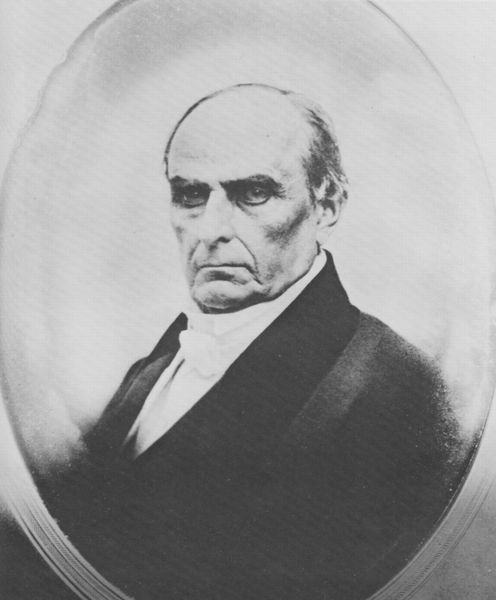
Titel: Daniel Webster
Künstler: Mathew B. Brady
Schlagwörter: dunkel, kopf, mann, schatten, weiß, frisur, grau, haar, licht, mund, nase, ohr, schwarz, stirn, blick, tuch, schleife, alt, anzug, hemd, jacke, augen, falten, gesicht, kragen, mensch, rahmen, samt, bildnis, herr, portrait, porträt, auge, haare, mantel, pose, augenbrauen, brustbild, kinn, lippe, lippen, schulter, oval, falte, ernst, schmal, streng, brauen, büste, finster, glatze, grimmig, halstuch, pupillen, mimik, wange, fliege, hoch, foto, fotografie, photographie, eng, medaillon, links, schwarz-weiss, mundwinkel, augenringe, posieren, halbglatze, photo, stirnglatze, wangenknochen, halbprofil, rasiert, nimbus, schaten, schmallippig, aufnahme, augenblick, bartlos, augenlid, lichtbild, backenknochen, lidstrich, schetel, daguerrographie